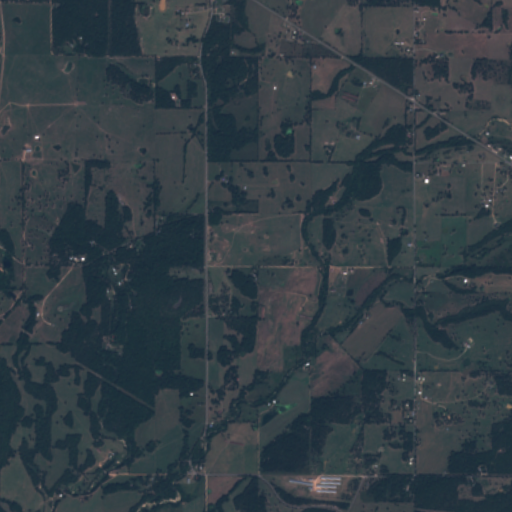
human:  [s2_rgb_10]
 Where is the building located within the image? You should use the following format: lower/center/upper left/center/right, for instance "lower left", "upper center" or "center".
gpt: The building is located in the upper left of the image.
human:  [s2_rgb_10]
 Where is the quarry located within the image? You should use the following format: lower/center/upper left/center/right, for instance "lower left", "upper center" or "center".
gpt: There is no quarry in the image.